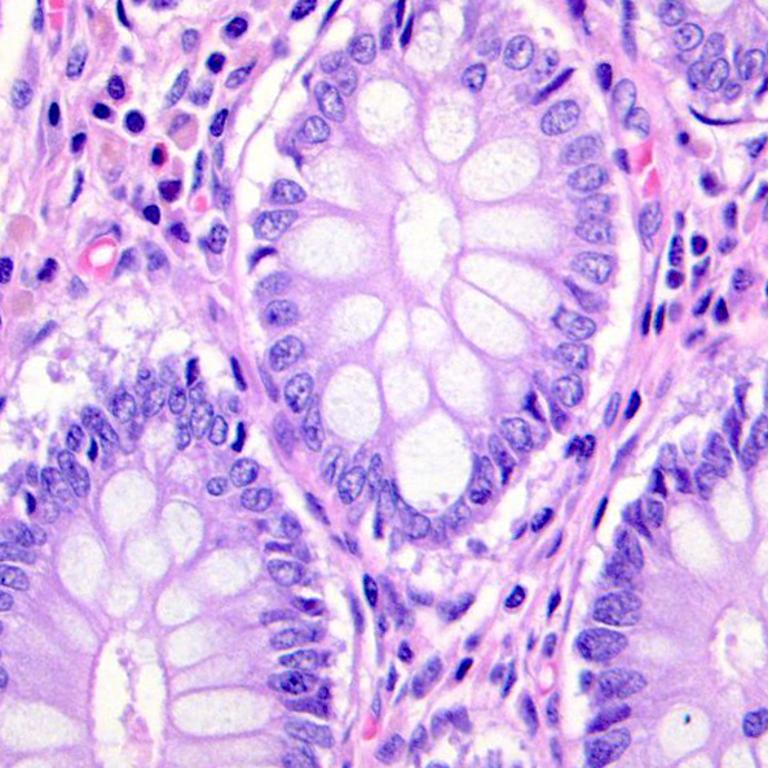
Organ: colon
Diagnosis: benign